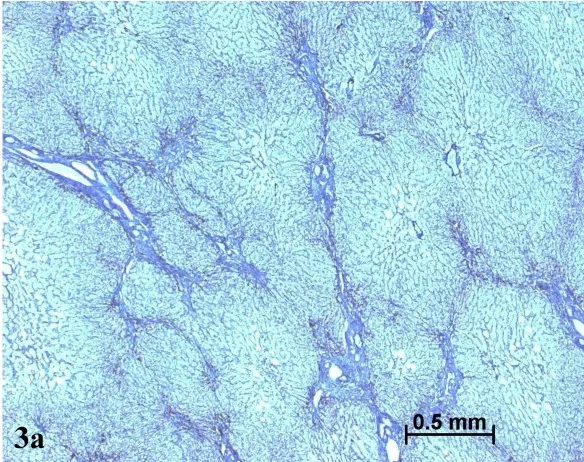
Septal fibrosis in non tumoral liver.
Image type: pathology (immunostaining)